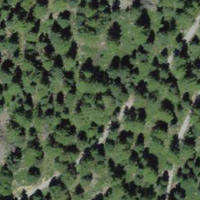
EUNIS habitat code: 43
Species observed at this site:
Erebia ligea